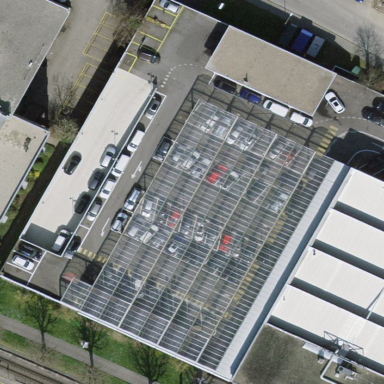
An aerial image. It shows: Multi-storey parking building.